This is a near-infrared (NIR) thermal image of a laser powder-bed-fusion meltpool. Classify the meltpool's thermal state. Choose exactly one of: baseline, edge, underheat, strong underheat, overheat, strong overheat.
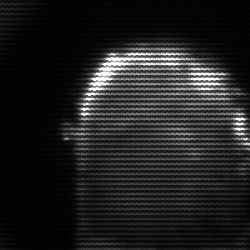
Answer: baseline